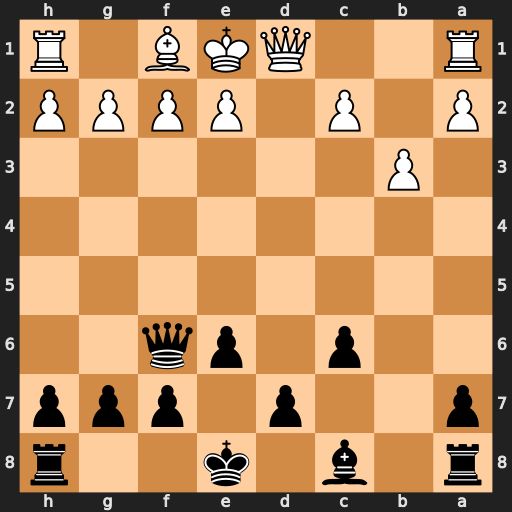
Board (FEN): r1b1k2r/p2p1ppp/2p1pq2/8/8/1P6/P1P1PPPP/R2QKB1R
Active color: b
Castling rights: KQkq
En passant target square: -
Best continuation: Qc3+ Qd2 Qxa1+